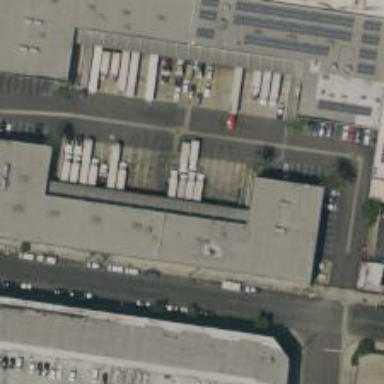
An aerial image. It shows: Warehouse.